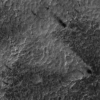
Label: not_dusty